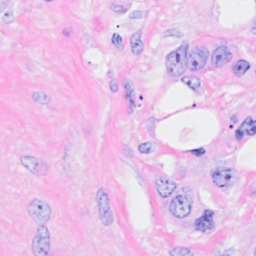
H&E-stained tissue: Breast